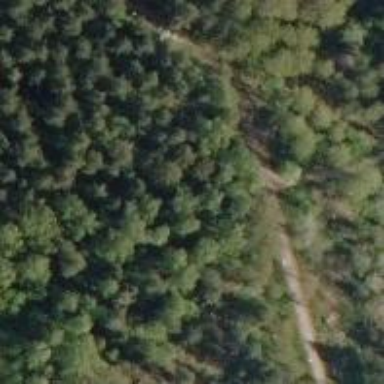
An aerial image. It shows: Path.